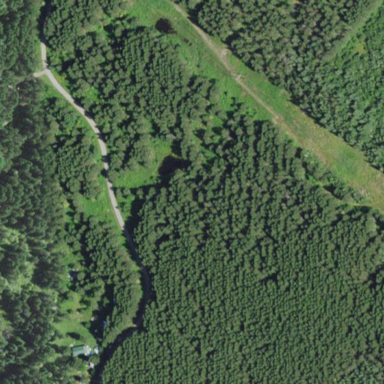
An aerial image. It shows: Plantation of evergreen needle-leaved forest.